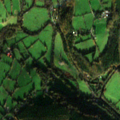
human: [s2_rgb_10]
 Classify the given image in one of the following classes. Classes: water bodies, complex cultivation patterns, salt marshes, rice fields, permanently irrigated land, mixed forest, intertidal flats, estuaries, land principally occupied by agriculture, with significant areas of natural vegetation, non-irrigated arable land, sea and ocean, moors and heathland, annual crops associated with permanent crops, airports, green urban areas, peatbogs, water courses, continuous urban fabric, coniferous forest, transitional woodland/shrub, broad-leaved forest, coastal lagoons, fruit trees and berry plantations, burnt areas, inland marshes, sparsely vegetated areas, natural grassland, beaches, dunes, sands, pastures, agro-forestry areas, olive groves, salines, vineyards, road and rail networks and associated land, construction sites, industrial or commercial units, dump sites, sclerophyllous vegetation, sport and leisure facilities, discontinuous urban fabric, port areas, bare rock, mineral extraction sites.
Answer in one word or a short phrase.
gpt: pastures, complex cultivation patterns, broad-leaved forest, mixed forest